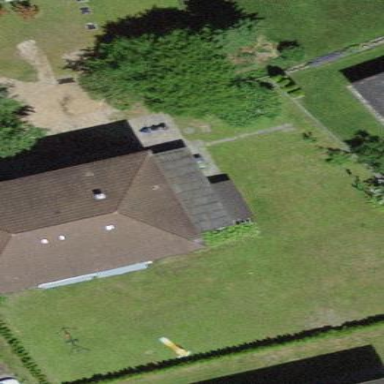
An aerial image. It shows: Residential building with gabled roof.